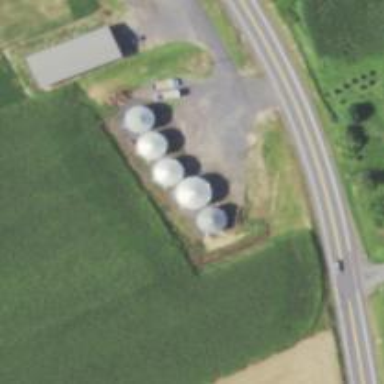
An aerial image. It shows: Silo.